Field crop: maize
Growth stage: 1
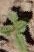
Species: datura